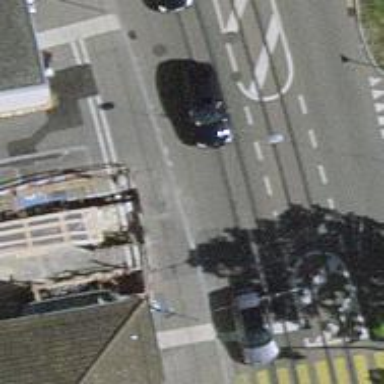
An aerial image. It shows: Tram level crossing on railway.